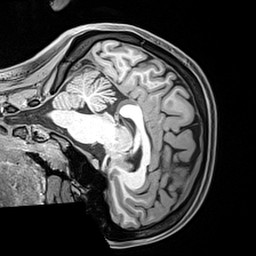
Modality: T1w
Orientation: sagittal
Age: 23
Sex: female
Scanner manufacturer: siemens
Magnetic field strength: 3 T
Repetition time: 2.4 s
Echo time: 0.00217 s